Question: This may be a simple styling issue, but I am stuck. I tried setting a min-height on the LI elements of the dropdown, still no avail. Any assistance would be great. In the screenshot you can see a little white text showing under the logo. Those are obviously the links.

stylesheet:
'''
body {
background-color: #eee;
color: #86888A;
font: 400 16px/28px "Open Sans", Helvetica, Arial, sans-serif;
word-wrap: break-word;
text-rendering: optimizelegibility;
overflow-x: hidden;
}
::selection {
background: #eaeaea;
}
#wrap {
max-width: 900px;
min-width: 280px;
margin: 90px auto;
}
/************************HEADER************/
h1 { color: white;}
#header {
background-color: #121314;
height: 160px;
padding-top: 36px;
}
#header a {
color: white;
text-decoration: none;
-webkit-transition: all 0.6s ease;
-moz-transition: all 0.6s ease;
transition: all 0.6s ease;
text-transform: uppercase;
letter-spacing: 8px;
}
#header a:hover {
color: #f44238;
}
.navbar-brand {
font-size: 2.00em;
}
@media (max-width: 510px) {
.navbar-brand {
letter-spacing: 8px;
font-size: 26px;
}
}
@media (max-width: 450px) {
.navbar-brand {
letter-spacing: 6px !important;
font-size: 18px;
}
}
.navbar-nav > li{
font-size: 0.8em;
}
.nav>li>a:hover {
background-color: transparent;
}
.icon-bar {
background-color: white;
}
.navbar-nav {
z-index: 999;
position: relative;
background-color:#121314
}
@media (max-width: 990px) {
.navbar-header {
float: none;
}
.navbar-left,.navbar-right {
float: none !important;
}
.navbar-toggle {
display: block;
z-index: 999;
}
.navbar-collapse {
border-top: 1px solid transparent;
box-shadow: inset 0 1px 0 rgba(255,255,255,0.1);
padding: 0;
}
.navbar-collapse.collapse {
display: none!important;
padding: 0;
}
.navbar-nav {
float: none!important;
margin-top: 7.5px;
}
.navbar-nav>li {
float: none;
}
.navbar-nav>li>a {
padding-top: 10px;
padding-bottom: 10px;
}
.collapse.in{
display:block !important;
padding: 0;
}
}
/*********************************/
.row {
margin-left: 0px !important;
margin-right: 0px !important;
max-width: 900px;
min-width: 280px;
background-color: white;
}
#content {
padding-left: 0px !important;
padding-right: 0px !important;
}
.post {
margin-bottom: 10%;
}
.postheader {
font-size: 2.00em;
margin-bottom: 10px;
}
.postheader a {
text-decoration: none;
color: #21282E;
-webkit-transition: all 0.6s ease;
-moz-transition: all 0.6s ease;
transition: all 0.6s ease;
text-align: left !important;
}
.postheader a:hover {
color: #f44238;
cursor: pointer;
}
@media (max-width: 675px) {
.postheader {
font-size: 1.7em;
text-align: center;
}
}
@media (max-width: 500px) {
.postheader {
font-size: 1.2em;
text-align: center;
}
}
.meta {
font-size: 12px;
}
.postimg {
position: relative;
width:100%;
height: 0;
padding-bottom: 50%;
background-repeat: no-repeat;
background-position: center center;
background-size: cover;
}
.postcontent {
margin: 0 auto;
width: 80%;
text-align: justify;
}
.postcontent p {
margin: 10px 0 40px;
}
.entity {
padding-top: 25px;
}
.more-link {
background-color: black;
width: 60px;
height: 30px;
color: white;
border-radius: 2px;
-webkit-border-radius: 2px;
-moz-border-radius: 2px;
box-shadow: none;
text-align: center;
padding: 6px;
-webkit-transition: all 0.6s ease;
-moz-transition: all 0.6s ease;
transition: all 0.6s ease;
}
.more-link:hover {
background-color: #f44238;
text-decoration: none;
color: white;
}
hr {
margin-top: 40px;
background-color: none;
height: 1px;
border: none;
}
hr::after {
display: block;
width: 125%;
height: 1px;
background-color: tomato;
position: relative;
left: -25%;
top: 1px;
content: "/";
color: tomato;
text-align: right;
line-height: 0px;
}
hr::before {
display: block;
width: 125%;
height: 1px;
background-color: tomato;
position: relative;
left: -25%;
top: -1px;
content: "|";
color: tomato;
text-indent: -1px;
line-height: 6px;
}
.pagination>li>a {
color: #f44238;
}
.pagination>li>a:hover {
color:#f44238;
}
.pagination>.active>a {
background-color: black;
border: 0px;
}
.pagination>.active>a:hover {
background-color:black;
}
.portfolio-item {
margin-bottom: 25px;
margin-top: 35px;
}
.portfolio-item>h3 {
text-align: center;
}
.portfolio-item>p {
text-align: center;
}
'''
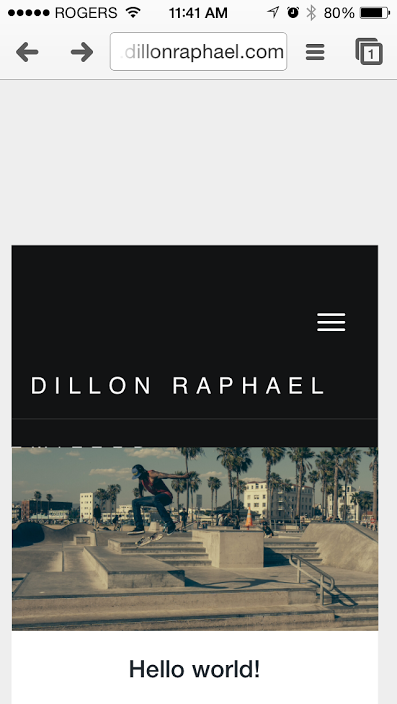
Answer: The Problem is, that if you resize the window to a really small size, the menu button breaks down to the space, which is required for the the dropdown.
A fix could be:
'''
.navbar-toggle {
background-color: rgba(0, 0, 0, 0);
background-image: none;
border: 1px solid rgba(0, 0, 0, 0);
border-radius: 4px;
float: right;
margin-bottom: 8px;
margin-right: 15px;
margin-top: 8px;
padding: 9px 10px;
position: absolute; <--
right: 0; <--
}
.navbar-header {
position: relative;
}
'''
and readd the overflow-x: hidden;